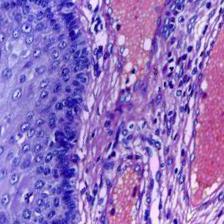
Diagnosis: Normal